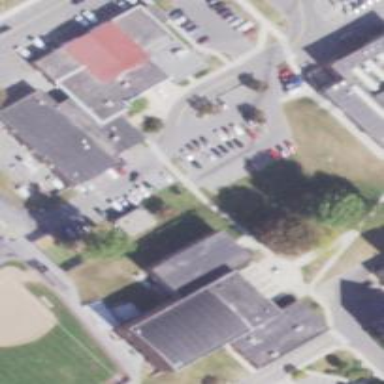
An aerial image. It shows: Police building.